Question: I was wondering if it is possible in opencv to have a threshold value per pixel. For example p(x,y) should be above 100 and then p(x+1,y) should be above 101.
You can see this as background subtraction. So that everything in front of the background remains.
I was thinking something like this. I have an image and then the other image. I subtract them. This means everything that is left should be above the threshold.
For example:

At the right side is the image taken when the camera (kinect) is launched. Then the image to the left is the current camera feed - the image at the left side.
the code :
> cvSub(depth, depthInit, difference, null);
Since nothing changes this should be more black (I can understand there is some noise)
Could this be because there are negative values left or something ?
Thx in advance
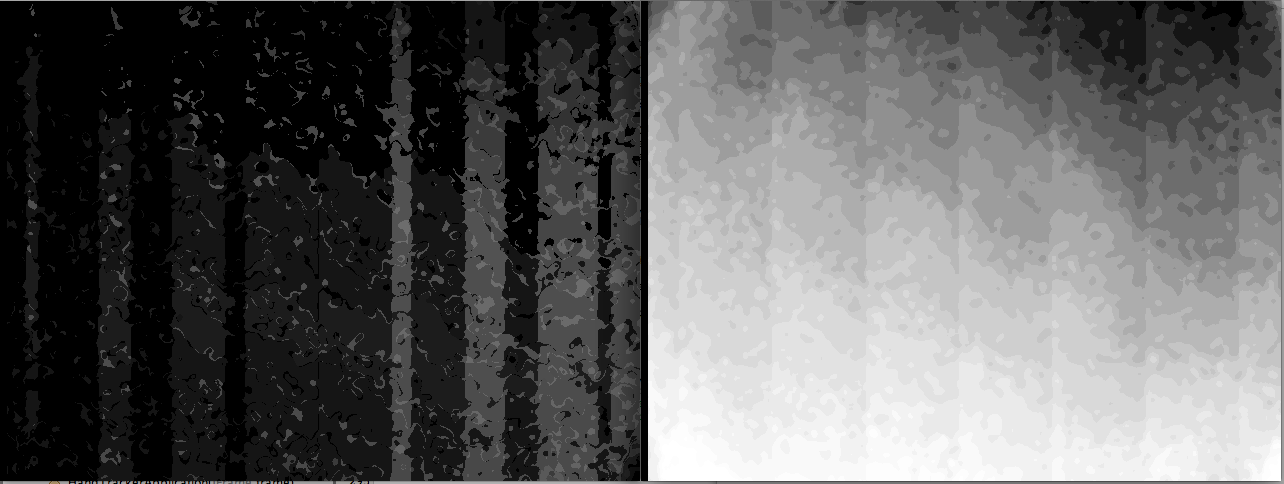
Answer: I think you want 'cvCmp' (<URL>
'''
// make sure threshold is zero to start with
cvZero(thresholded);
// for pixels where current > background, sets thresholded = high value
cvCmp(current, background, thresholded, CV_CMP_GT);
'''